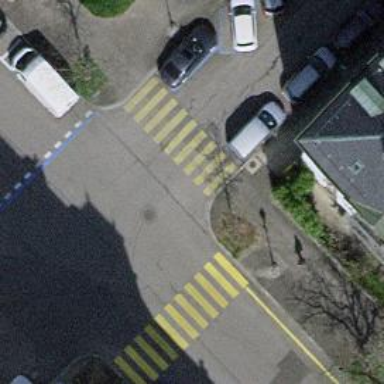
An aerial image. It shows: Uncontrolled zebra crossing with zebra markings.